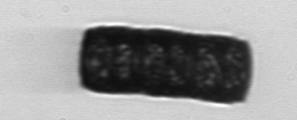
Label: Paralia_sulcata